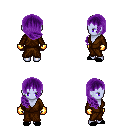
a pixel art fantasy rpg character, female body template, dark elf, purple skin, brown robe, magenta pants, purple right-swept hairstyle, gold gloves, black slippers, four views (front, back, left, right), 2x2 character sprite sheet, small pixel art, hard edges, no anti-aliasing